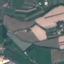
Label: PermanentCrop